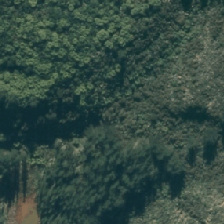
Land cover: broadleaved_indigenous_hardwood